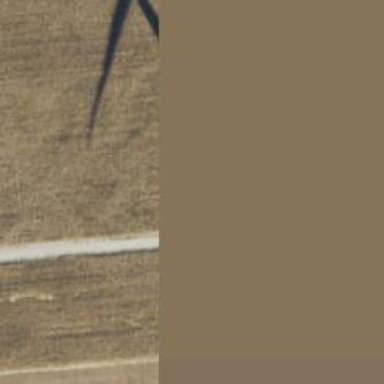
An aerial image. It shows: Wind generator using wind turbines of horizontal axis.